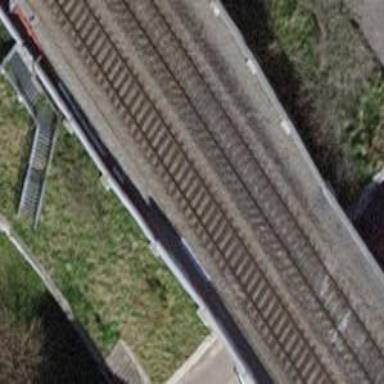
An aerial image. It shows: Railway bridge with electrified tracks and single rail.